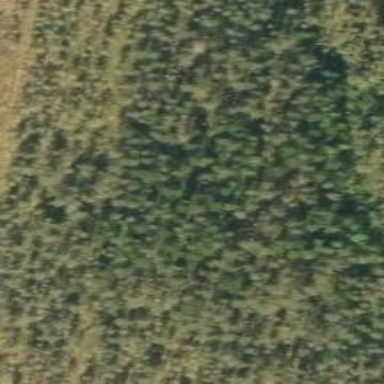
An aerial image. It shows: Woodland consisting mainly of needle-leaved trees.